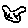
Label: cat